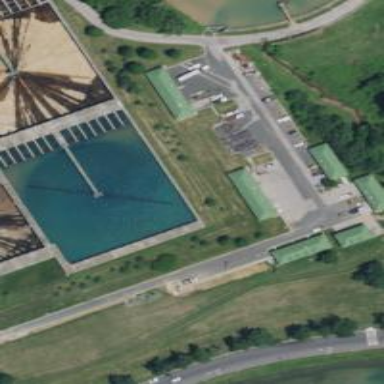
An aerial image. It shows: Storage tank used for holding water.